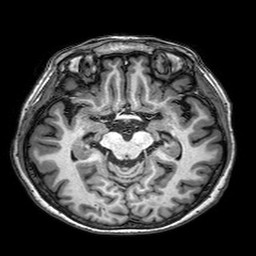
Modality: T1w
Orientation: coronal
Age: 71
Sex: female
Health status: healthy
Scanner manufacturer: philips
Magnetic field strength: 3 T